Field crop: maize
Growth stage: 1
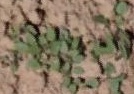
Species: convolvulus